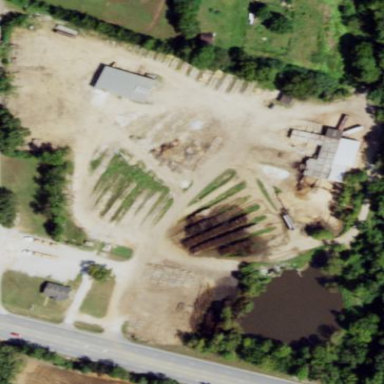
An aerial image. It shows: Industrial area dedicated to sawmill craft.